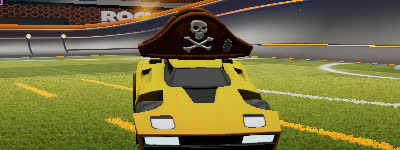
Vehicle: breakout